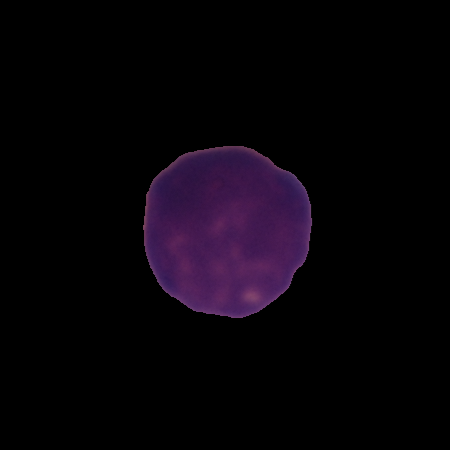
Label: healthy